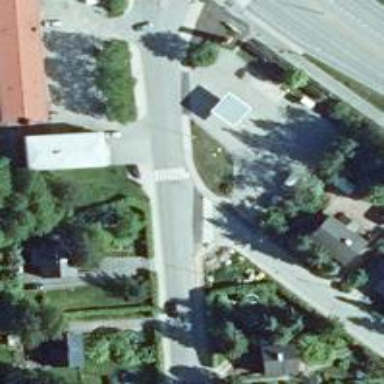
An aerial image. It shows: Marked crossing on asphalt footway.